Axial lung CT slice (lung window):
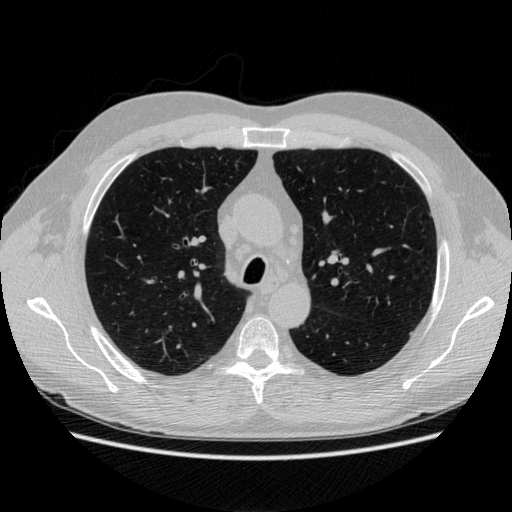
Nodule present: no